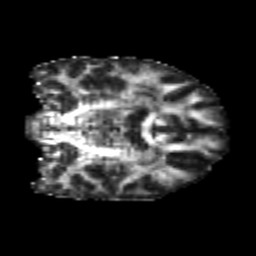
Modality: FA
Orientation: coronal
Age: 20
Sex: male
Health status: healthy
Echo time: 0.074 s